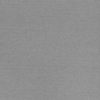
Label: dusty